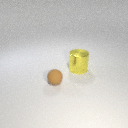
small brown rubber sphere to the left of large yellow metal cylinder